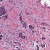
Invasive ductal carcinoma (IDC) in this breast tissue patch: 1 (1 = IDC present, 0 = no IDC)